Brain MRI, t1w sequence, axial 2D slice.
Patient: age 38, sex F, weight 78 kg, height 1.78 m
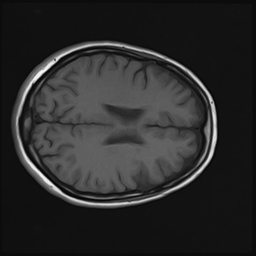